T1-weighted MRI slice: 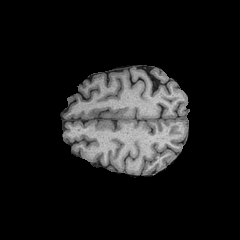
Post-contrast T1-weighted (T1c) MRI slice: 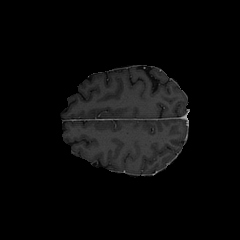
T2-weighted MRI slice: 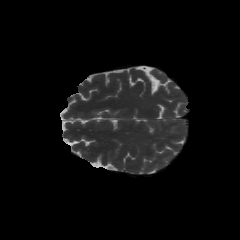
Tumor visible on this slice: no